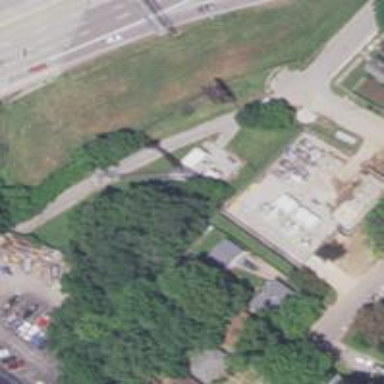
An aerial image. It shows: Power substation.